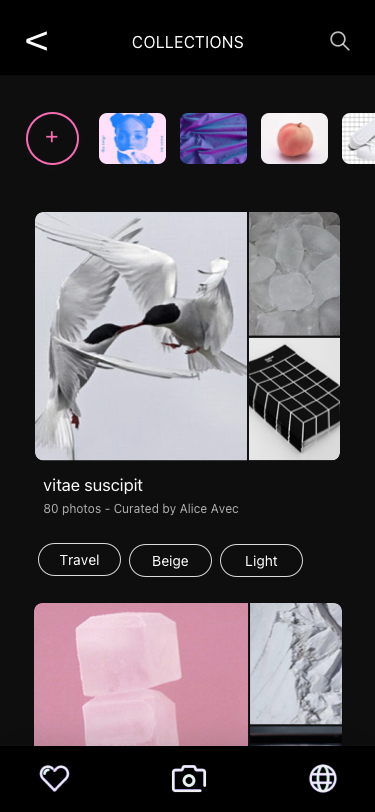
Text in this UI design:
COLLECTIONS
<